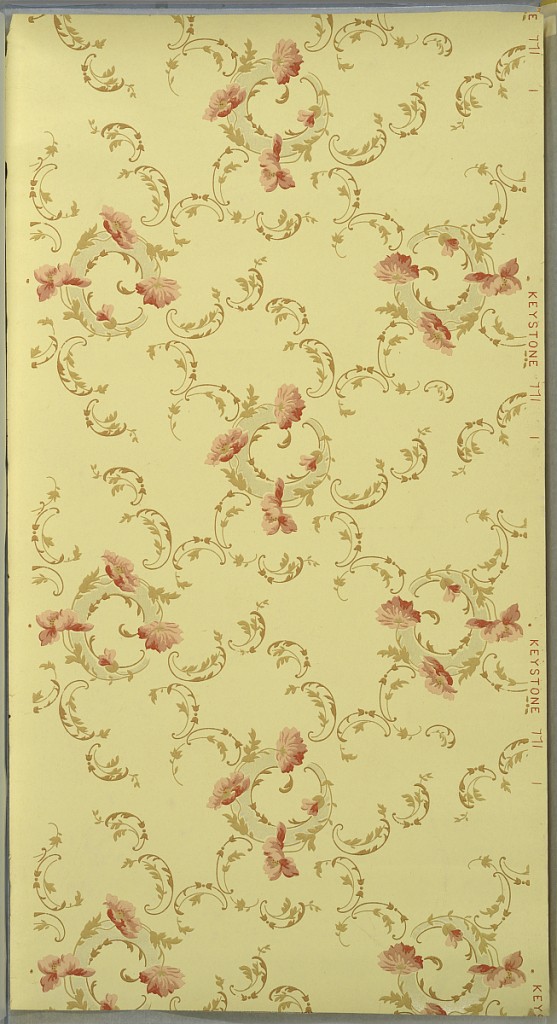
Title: Ceiling paper
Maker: Keystone Wall-Paper Company
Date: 1905–1915
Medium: Machine-printed paper, liquid mica
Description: Waving floral scrolls--each with four pink flowers--connected by loose treillage pattern of foliate scrolls. Ground is light green. Printed in pinks, greens, white mica, and beige.
Printed in selvedge: "Keystone 711"